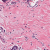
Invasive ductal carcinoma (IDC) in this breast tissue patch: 0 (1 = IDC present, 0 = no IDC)